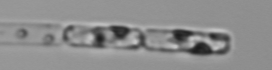
Label: Guinardia_delicatula_TAG_internal_parasite